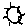
Label: sun